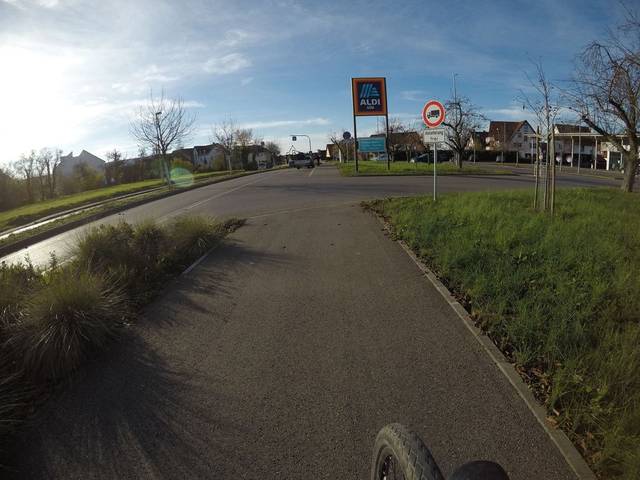
Region: Germany
Coordinates: 48.809, 9.327